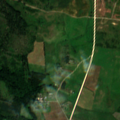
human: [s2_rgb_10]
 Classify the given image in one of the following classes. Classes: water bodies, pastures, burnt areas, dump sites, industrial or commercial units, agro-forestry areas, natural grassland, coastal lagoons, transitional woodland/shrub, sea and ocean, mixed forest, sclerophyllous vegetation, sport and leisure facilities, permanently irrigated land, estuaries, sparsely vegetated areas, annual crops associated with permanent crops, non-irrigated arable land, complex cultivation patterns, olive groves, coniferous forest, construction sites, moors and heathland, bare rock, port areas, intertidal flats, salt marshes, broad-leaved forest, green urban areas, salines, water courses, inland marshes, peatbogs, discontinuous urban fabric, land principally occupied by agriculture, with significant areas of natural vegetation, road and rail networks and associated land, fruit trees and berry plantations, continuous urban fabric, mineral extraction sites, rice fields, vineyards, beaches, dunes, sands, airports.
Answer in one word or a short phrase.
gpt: pastures, complex cultivation patterns, broad-leaved forest, transitional woodland/shrub